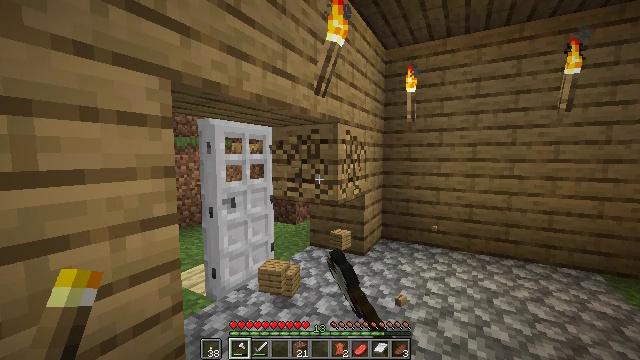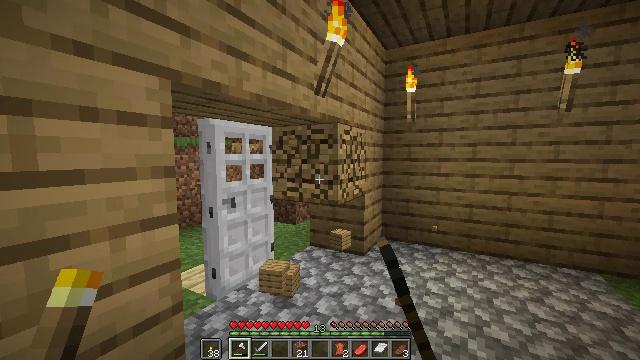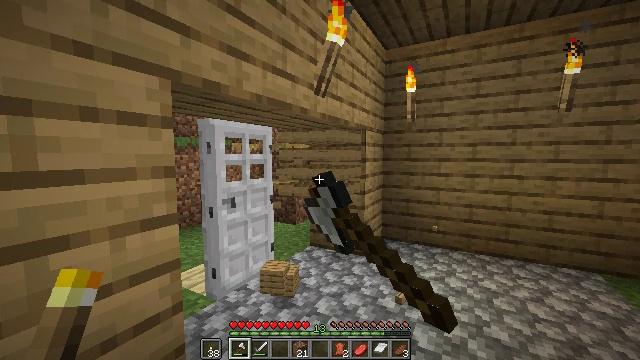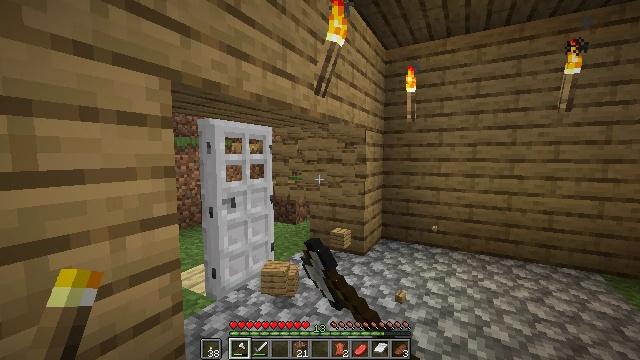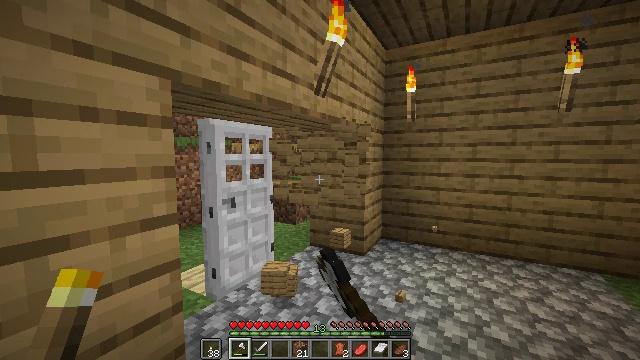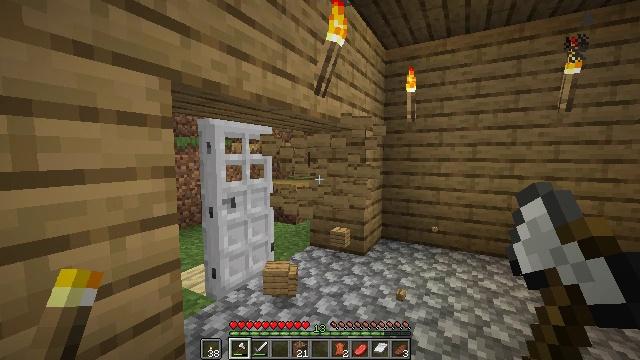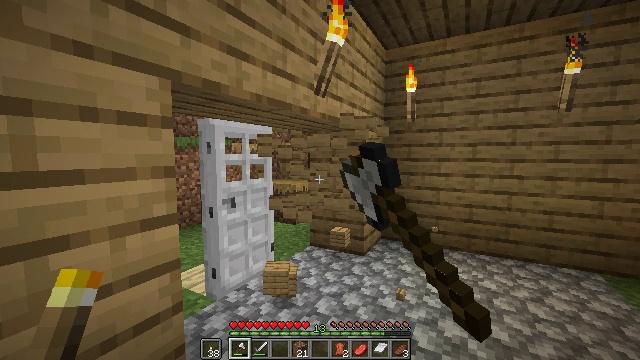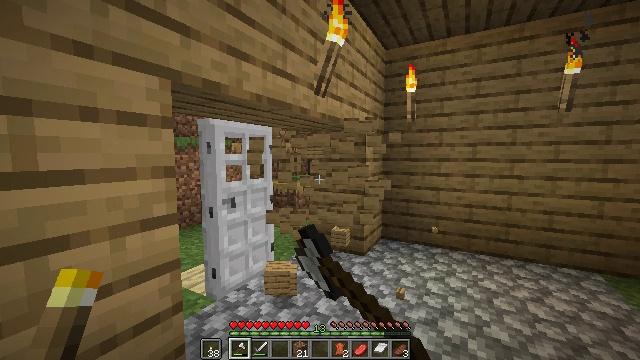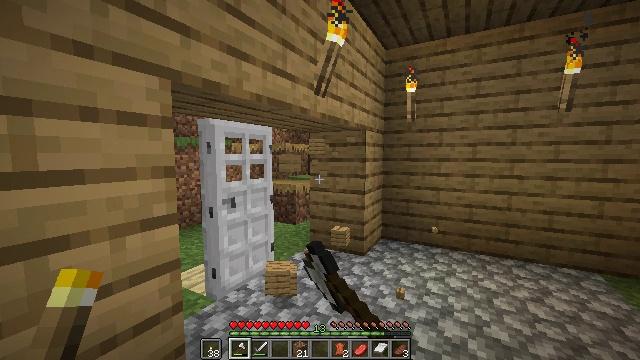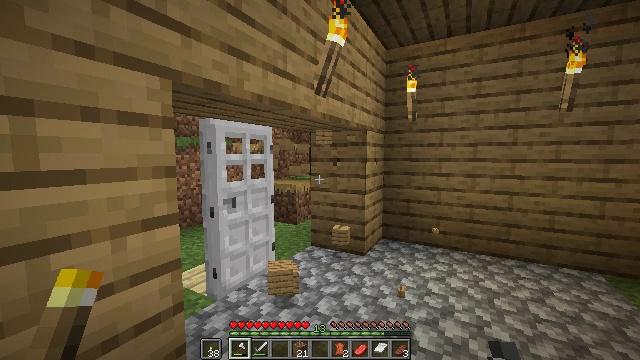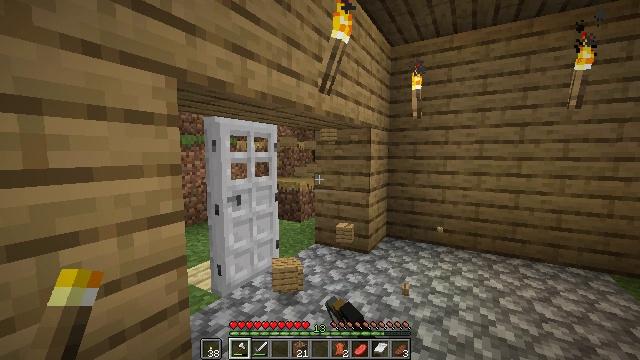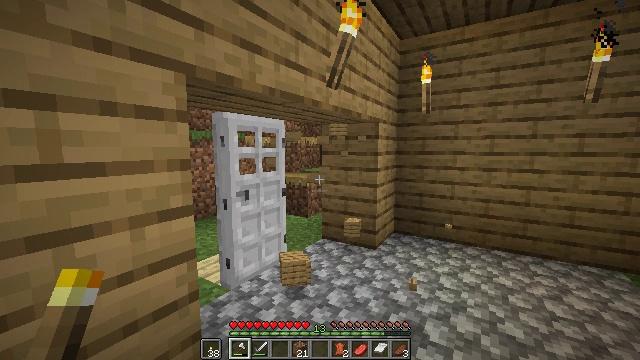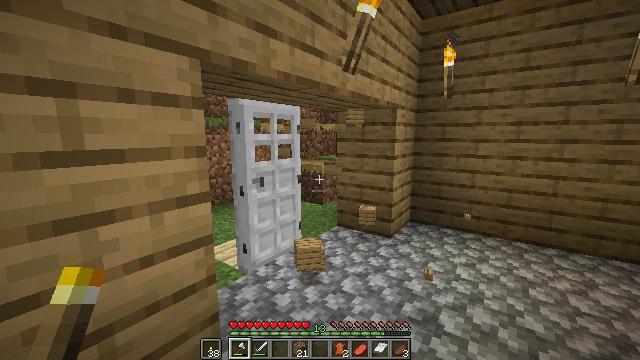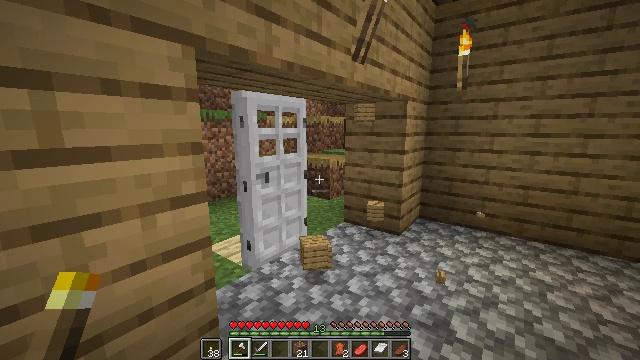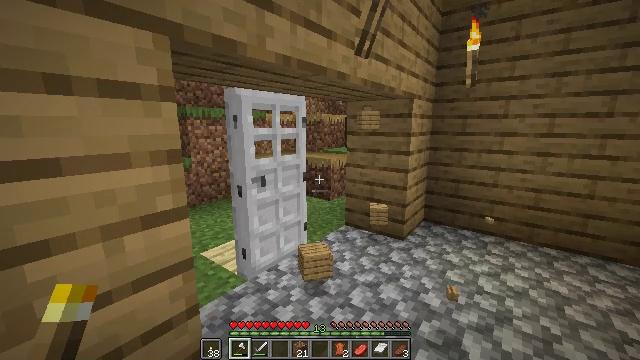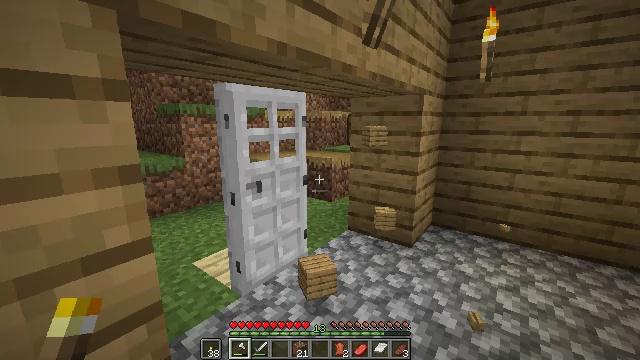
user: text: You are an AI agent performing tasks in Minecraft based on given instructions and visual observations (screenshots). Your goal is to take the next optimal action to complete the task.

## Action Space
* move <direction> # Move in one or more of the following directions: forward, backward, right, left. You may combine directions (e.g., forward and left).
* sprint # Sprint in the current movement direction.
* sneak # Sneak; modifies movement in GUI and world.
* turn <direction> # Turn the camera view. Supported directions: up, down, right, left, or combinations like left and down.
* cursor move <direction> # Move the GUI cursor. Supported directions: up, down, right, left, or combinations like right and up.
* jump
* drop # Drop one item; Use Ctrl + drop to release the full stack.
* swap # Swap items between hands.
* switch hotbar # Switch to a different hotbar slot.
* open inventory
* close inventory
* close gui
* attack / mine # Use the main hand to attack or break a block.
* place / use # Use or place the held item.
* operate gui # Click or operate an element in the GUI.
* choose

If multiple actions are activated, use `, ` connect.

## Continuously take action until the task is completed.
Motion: motion action
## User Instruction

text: Collect the oak planks from the structure.
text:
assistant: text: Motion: attack / mine
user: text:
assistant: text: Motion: attack / mine
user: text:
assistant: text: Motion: attack / mine
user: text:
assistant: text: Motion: attack / mine
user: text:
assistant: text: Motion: attack / mine
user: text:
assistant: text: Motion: attack / mine
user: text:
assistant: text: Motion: attack / mine
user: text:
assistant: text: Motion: attack / mine
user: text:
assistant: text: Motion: attack / mine
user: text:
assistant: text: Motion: no_op
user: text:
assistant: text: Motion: turn left and down
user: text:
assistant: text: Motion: move forward, turn left and down
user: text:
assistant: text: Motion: move forward, turn left and down
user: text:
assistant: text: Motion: move forward
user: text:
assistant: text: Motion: move forward
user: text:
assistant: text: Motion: move forward
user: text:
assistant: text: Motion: move forward
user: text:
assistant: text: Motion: move forward, turn left and down
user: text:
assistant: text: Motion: move forward, turn left
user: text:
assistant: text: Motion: move forward, turn left
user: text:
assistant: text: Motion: move forward, turn left
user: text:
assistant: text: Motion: move forward, turn left
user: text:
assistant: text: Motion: move forward, turn left
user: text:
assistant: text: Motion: move forward, turn left
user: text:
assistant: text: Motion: move forward
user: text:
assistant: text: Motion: move forward, turn right and down
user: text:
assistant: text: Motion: move forward, turn right and down
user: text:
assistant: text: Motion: move forward, turn right and down
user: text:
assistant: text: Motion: move forward, turn right and up
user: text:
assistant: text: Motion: move forward, turn right